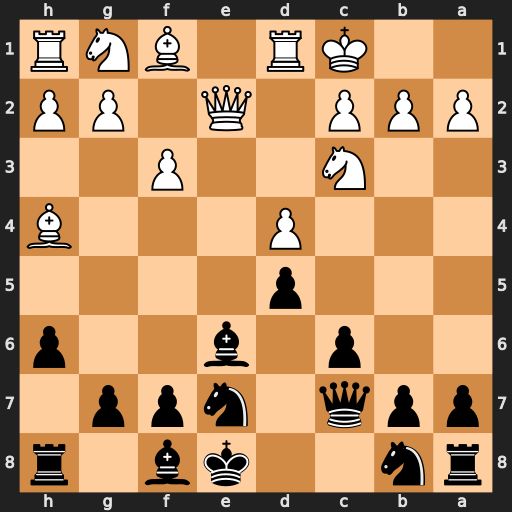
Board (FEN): rn2kb1r/ppq1npp1/2p1b2p/3p4/3P3B/2N2P2/PPP1Q1PP/2KR1BNR
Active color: b
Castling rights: kq
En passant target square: -
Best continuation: Qf4+ Kb1 Qxh4